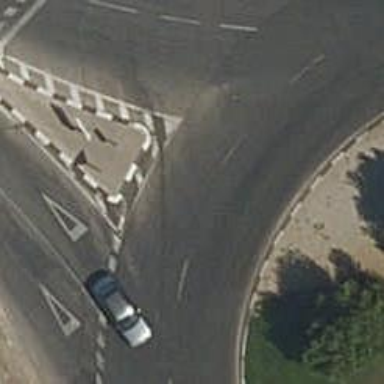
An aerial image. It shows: Tertiary road with asphalt surface leading to roundabout junction.